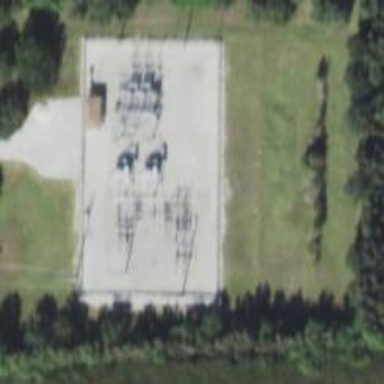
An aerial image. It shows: Switch used for power control.